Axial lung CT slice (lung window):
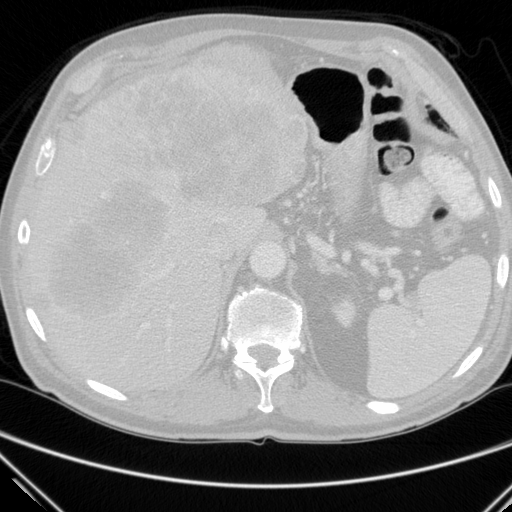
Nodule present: no